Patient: sex M, age 42
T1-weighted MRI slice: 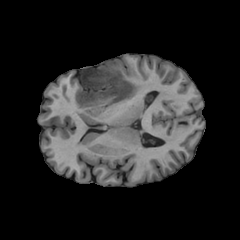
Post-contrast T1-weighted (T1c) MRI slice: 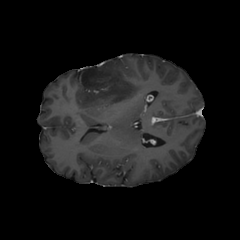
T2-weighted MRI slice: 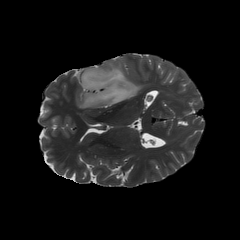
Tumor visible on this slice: yes
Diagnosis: Astrocytoma, IDH-mutant
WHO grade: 4